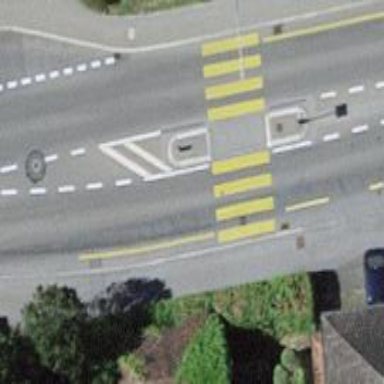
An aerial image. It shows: Kerb serving as barrier.